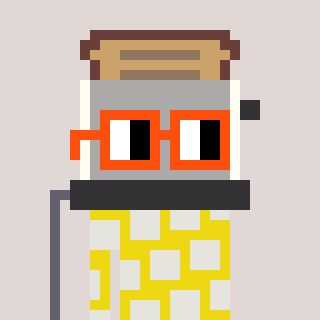
a pixel art character with square orange glasses, a toaster-shaped head and a yellow-colored body on a warm background